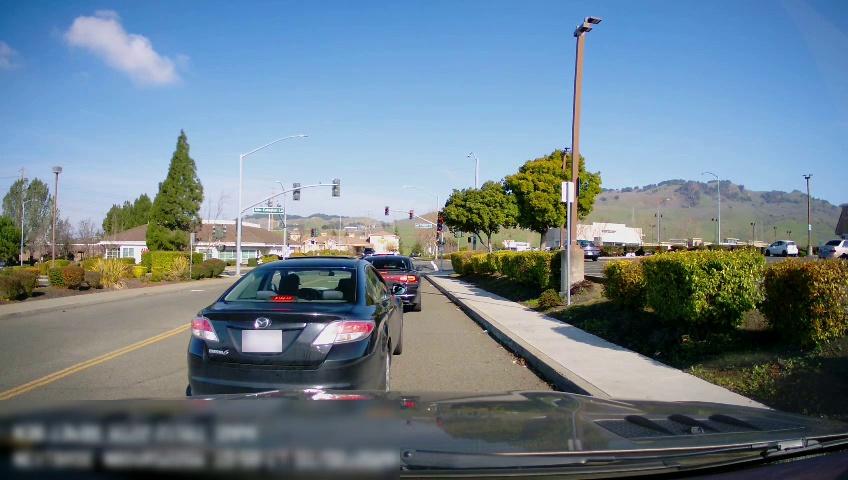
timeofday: Day
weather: Sunny
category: Drivable Space
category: Vehicles | Car
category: Vehicles | Car
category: Vehicles | Car
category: Vehicles | Car
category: Vehicles | Car
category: Vehicles | SUV
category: Lanes | Current Lane
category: Lanes | Opposite Lane
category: Traffic | Signs
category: Traffic | Signs
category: Traffic | Lights
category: Traffic | Lights